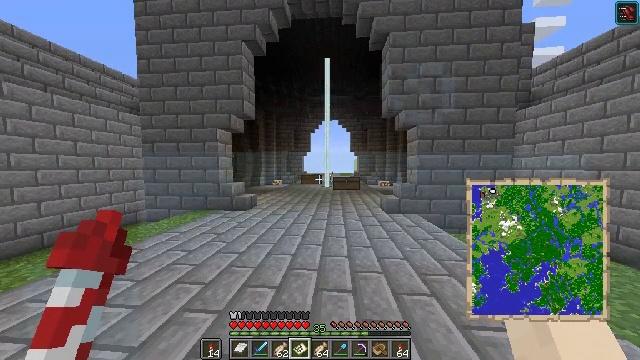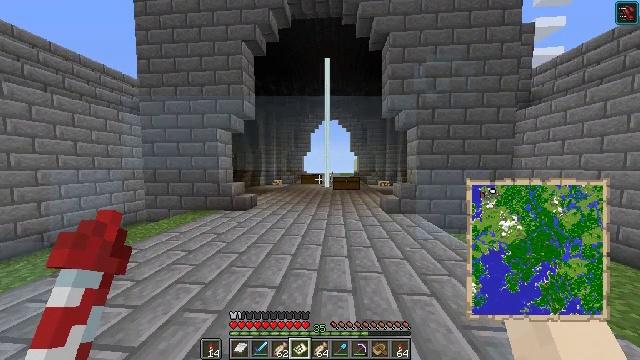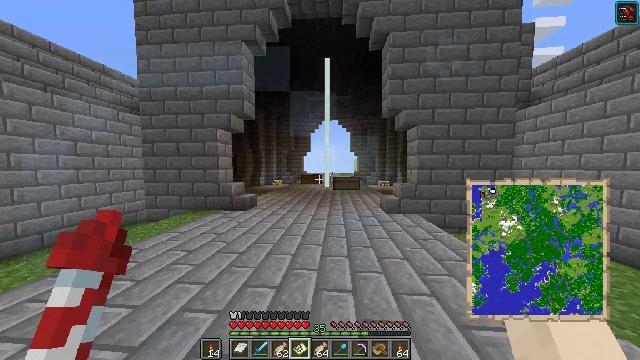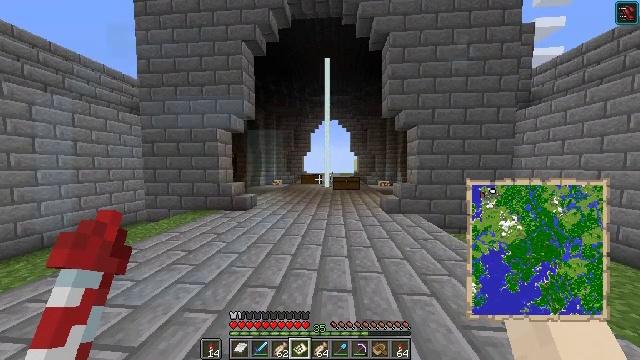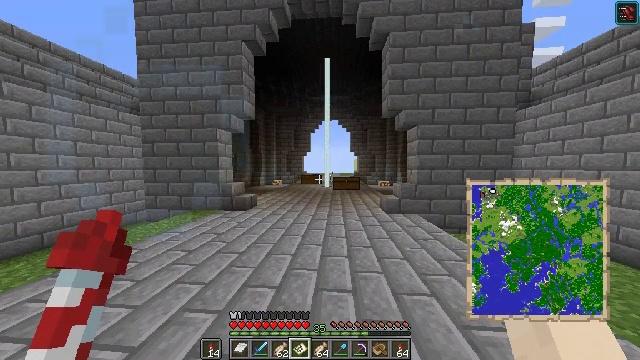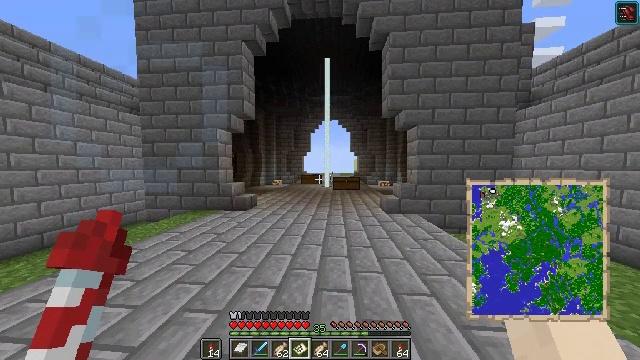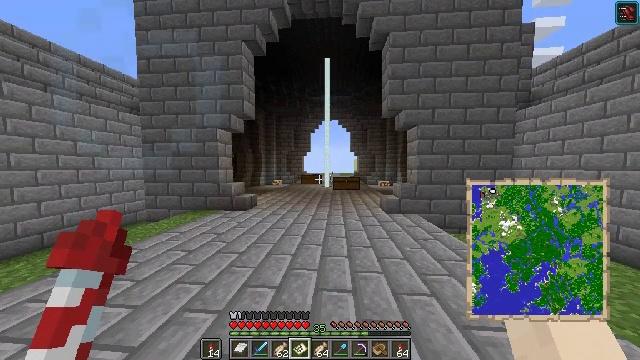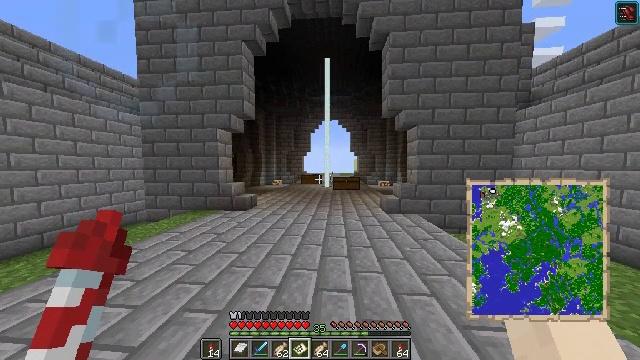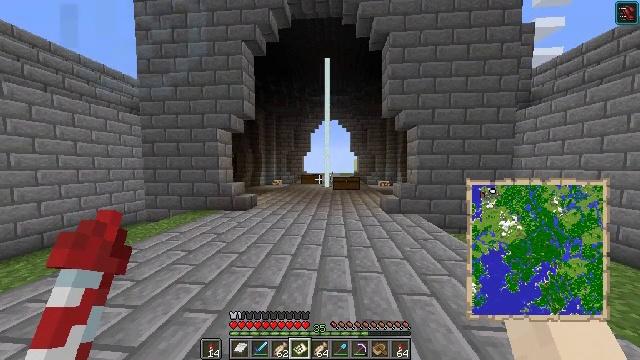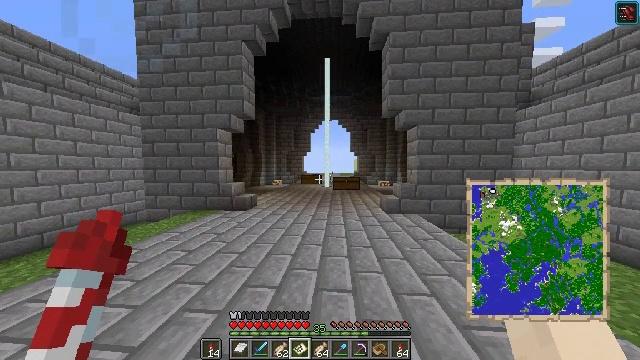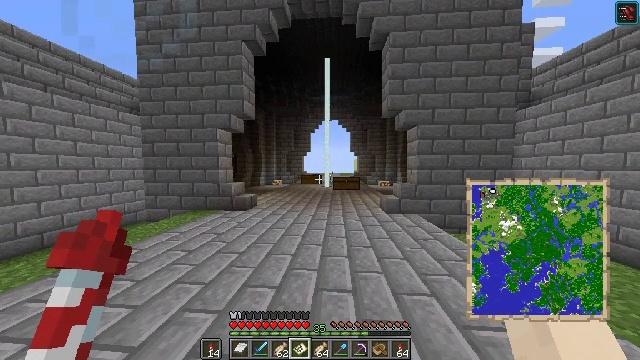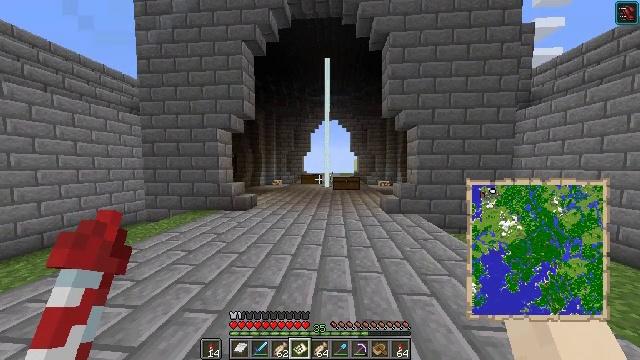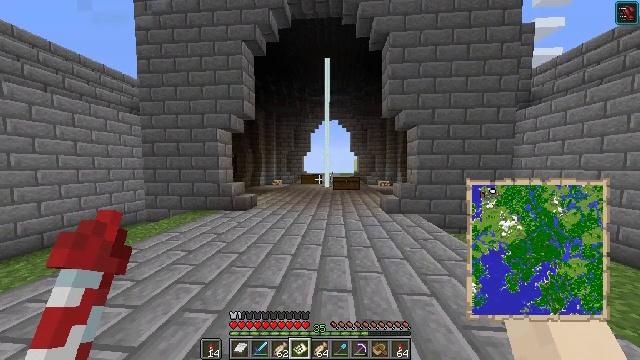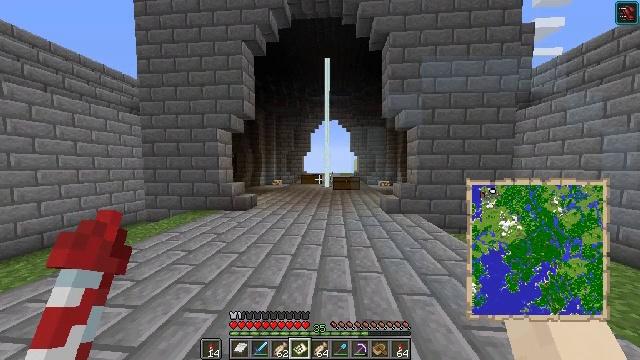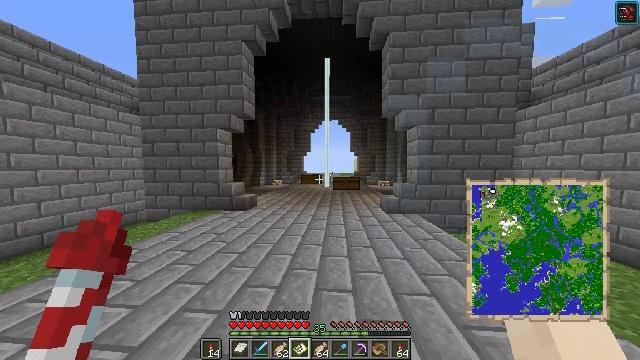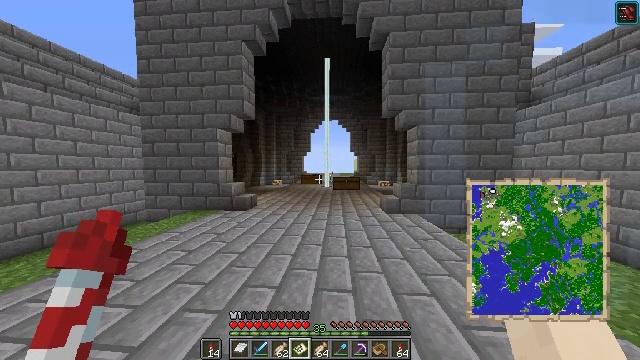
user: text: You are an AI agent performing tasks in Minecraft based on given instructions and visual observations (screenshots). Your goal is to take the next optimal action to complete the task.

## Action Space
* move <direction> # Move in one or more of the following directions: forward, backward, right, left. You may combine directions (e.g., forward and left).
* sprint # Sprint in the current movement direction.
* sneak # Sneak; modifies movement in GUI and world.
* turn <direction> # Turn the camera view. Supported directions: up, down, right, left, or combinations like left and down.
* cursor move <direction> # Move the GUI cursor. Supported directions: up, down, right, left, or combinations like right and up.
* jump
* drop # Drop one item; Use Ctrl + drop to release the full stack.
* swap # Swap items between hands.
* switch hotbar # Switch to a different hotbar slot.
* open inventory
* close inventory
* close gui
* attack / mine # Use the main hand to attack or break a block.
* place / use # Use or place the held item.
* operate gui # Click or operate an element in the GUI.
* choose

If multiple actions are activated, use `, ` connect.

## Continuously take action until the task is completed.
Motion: motion action
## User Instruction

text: Interact with the crafting table and create a map.
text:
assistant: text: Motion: no_op
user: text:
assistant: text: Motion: no_op
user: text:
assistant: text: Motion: no_op
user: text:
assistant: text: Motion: no_op
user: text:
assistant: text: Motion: no_op
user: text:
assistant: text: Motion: no_op
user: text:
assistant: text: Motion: no_op
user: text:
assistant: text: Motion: no_op
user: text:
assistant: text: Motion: no_op
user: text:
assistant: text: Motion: no_op
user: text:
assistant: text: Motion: no_op
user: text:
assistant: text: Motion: no_op
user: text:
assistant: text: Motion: no_op
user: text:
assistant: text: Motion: no_op
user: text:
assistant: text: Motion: no_op
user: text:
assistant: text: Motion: no_op
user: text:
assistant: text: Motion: no_op
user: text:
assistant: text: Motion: no_op
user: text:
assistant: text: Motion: no_op
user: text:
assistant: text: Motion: no_op
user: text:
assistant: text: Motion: no_op
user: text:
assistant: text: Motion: no_op
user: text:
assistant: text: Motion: no_op
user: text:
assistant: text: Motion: no_op
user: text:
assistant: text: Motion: no_op
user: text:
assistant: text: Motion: no_op
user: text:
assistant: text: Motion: no_op
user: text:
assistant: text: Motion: no_op
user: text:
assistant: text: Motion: no_op
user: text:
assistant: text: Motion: no_op